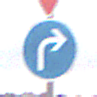
Verkehrszeichen: VorgeschriebeneFahrtrichtungRechts
Zusatzzeichen oben: VorfahrtGewaehren
Umgebung: Outdoor, RoadRail
Tageszeit: Midday
Wetter: Overcast
Licht: Natural
Jahreszeit: NotSpecified
Kontrast: LowContrast